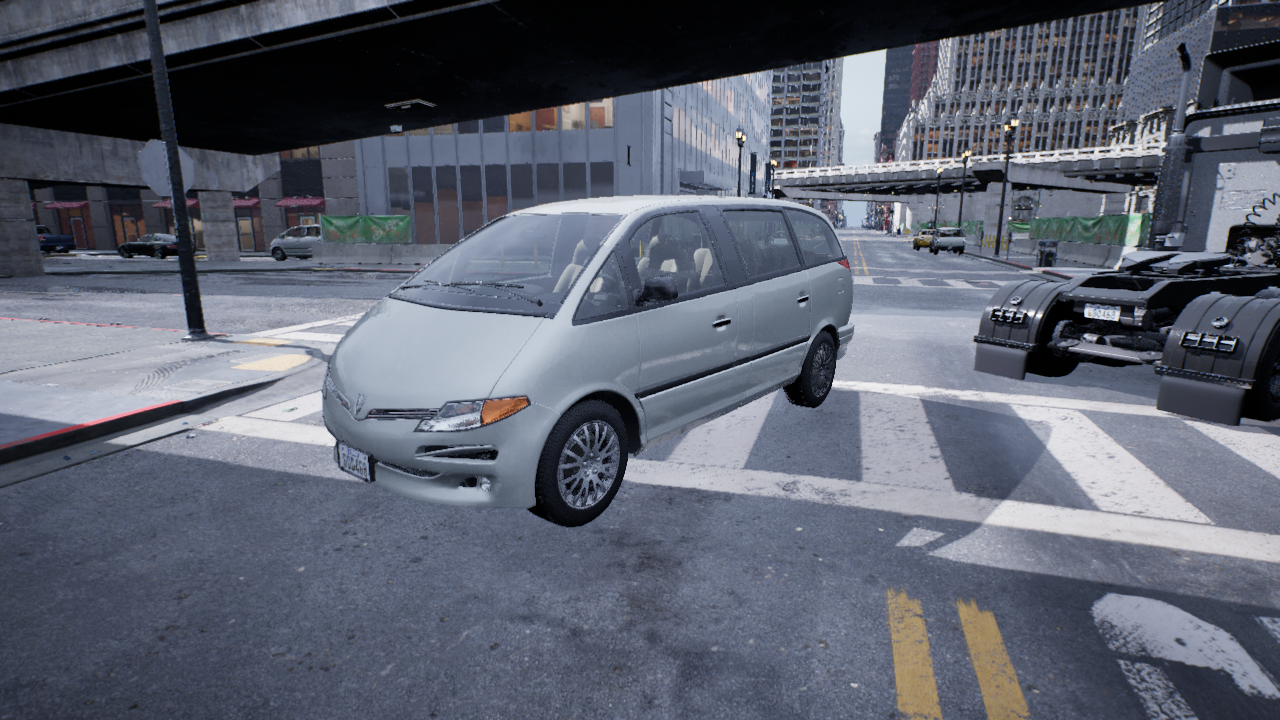
Venue: intersection
Lighting: overcast
Vehicle rig: minivan